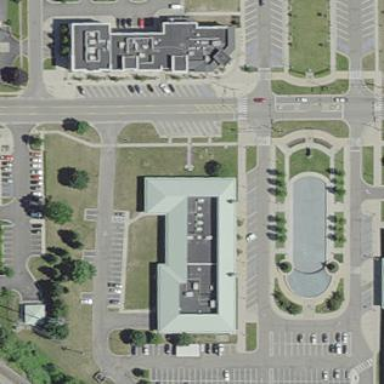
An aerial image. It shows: Town hall building.